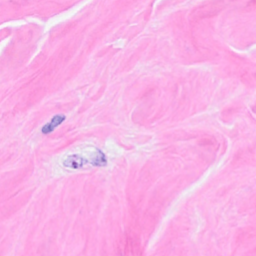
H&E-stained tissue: Breast